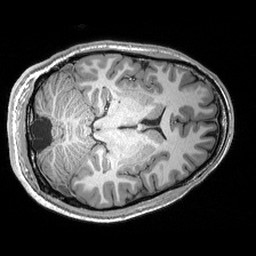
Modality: T1w
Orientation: axial
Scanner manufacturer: siemens
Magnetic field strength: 3 T
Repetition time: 2.53 s
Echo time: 0.00288 s